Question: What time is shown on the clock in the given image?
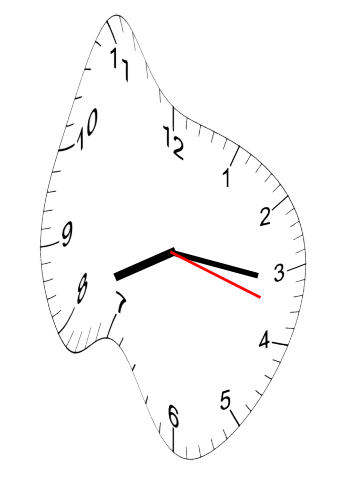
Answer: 08:16:18